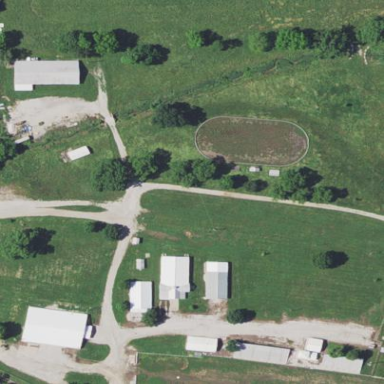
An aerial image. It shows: Farmyard area.